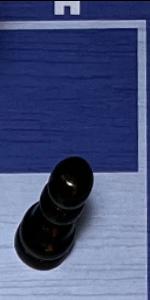
Label: Pawn_Black